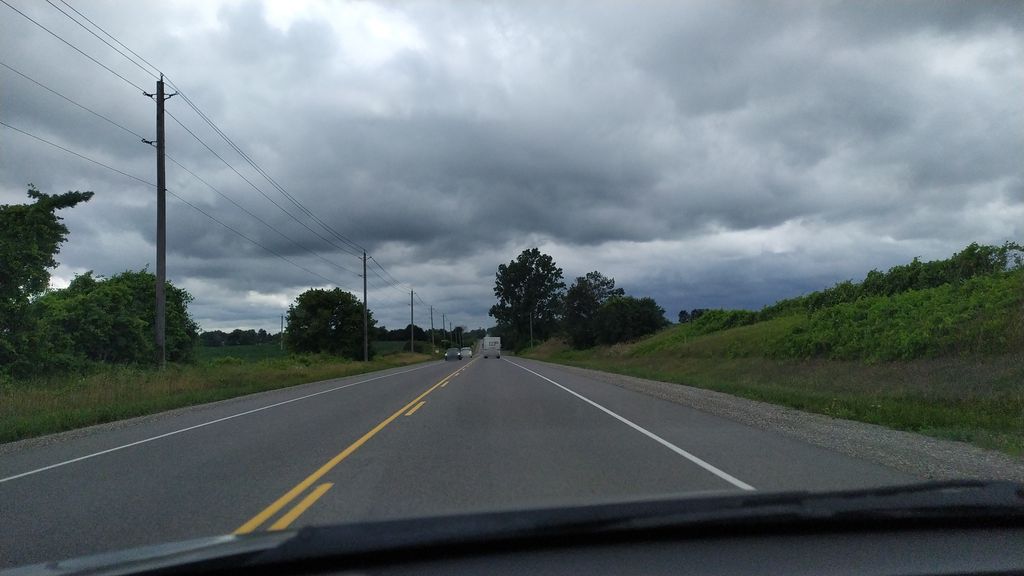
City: kitchener-waterloo